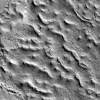
Atmospheric dust classification: not_dusty